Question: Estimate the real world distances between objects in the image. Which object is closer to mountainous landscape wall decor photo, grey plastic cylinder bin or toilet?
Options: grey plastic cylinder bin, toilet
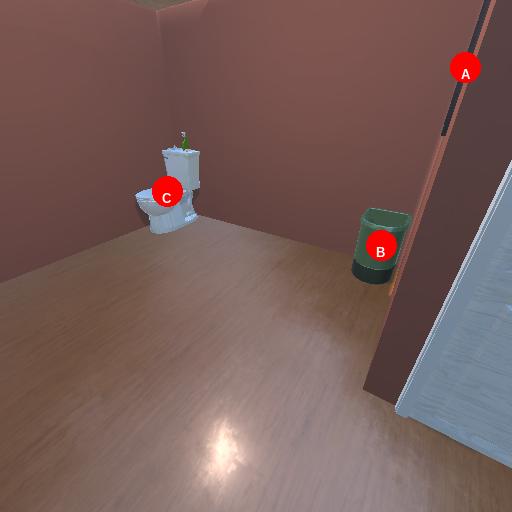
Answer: grey plastic cylinder bin